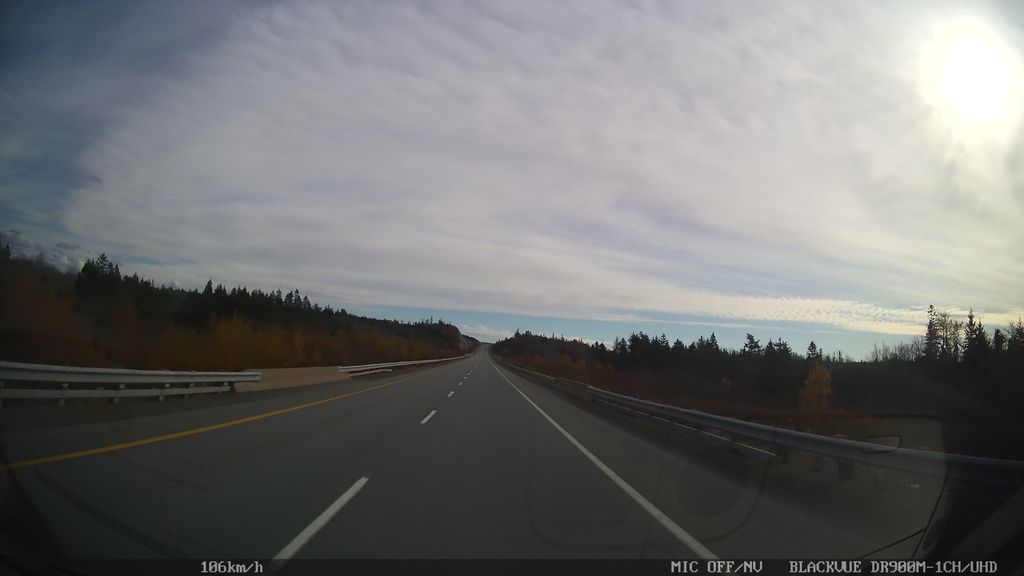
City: halifax